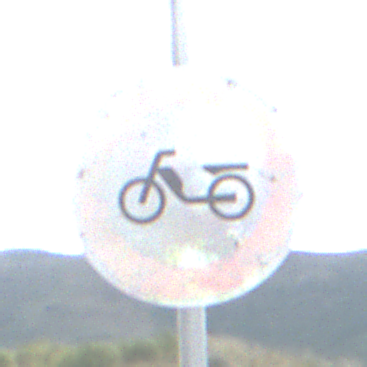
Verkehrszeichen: VerbotMofas
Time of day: Midday
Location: Outdoor (Nature)
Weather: PartlyCloudy
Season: NotSpecified
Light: Natural